Interaction volume radius: 5 \u00c5
Interaction volume height: 15 \u00c5
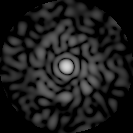
Disorder parameter: 0.8154